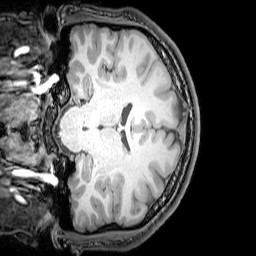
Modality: T1w
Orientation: coronal
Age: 24
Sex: male
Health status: healthy
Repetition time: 0.081 s
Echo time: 0.037 s